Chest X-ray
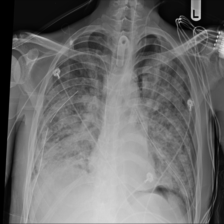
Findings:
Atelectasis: negative
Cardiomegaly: negative
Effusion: negative
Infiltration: positive
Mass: negative
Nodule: positive
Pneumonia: negative
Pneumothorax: positive
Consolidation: negative
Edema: negative
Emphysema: negative
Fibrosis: negative
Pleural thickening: negative
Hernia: negative